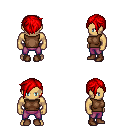
a pixel art fantasy rpg character, male body template, human, tanned skin, brown sleeveless shirt, magenta pants, red pixie cut hairstyle, brown shoes, four views (front, back, left, right), 2x2 character sprite sheet, small pixel art, hard edges, no anti-aliasing